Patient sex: M
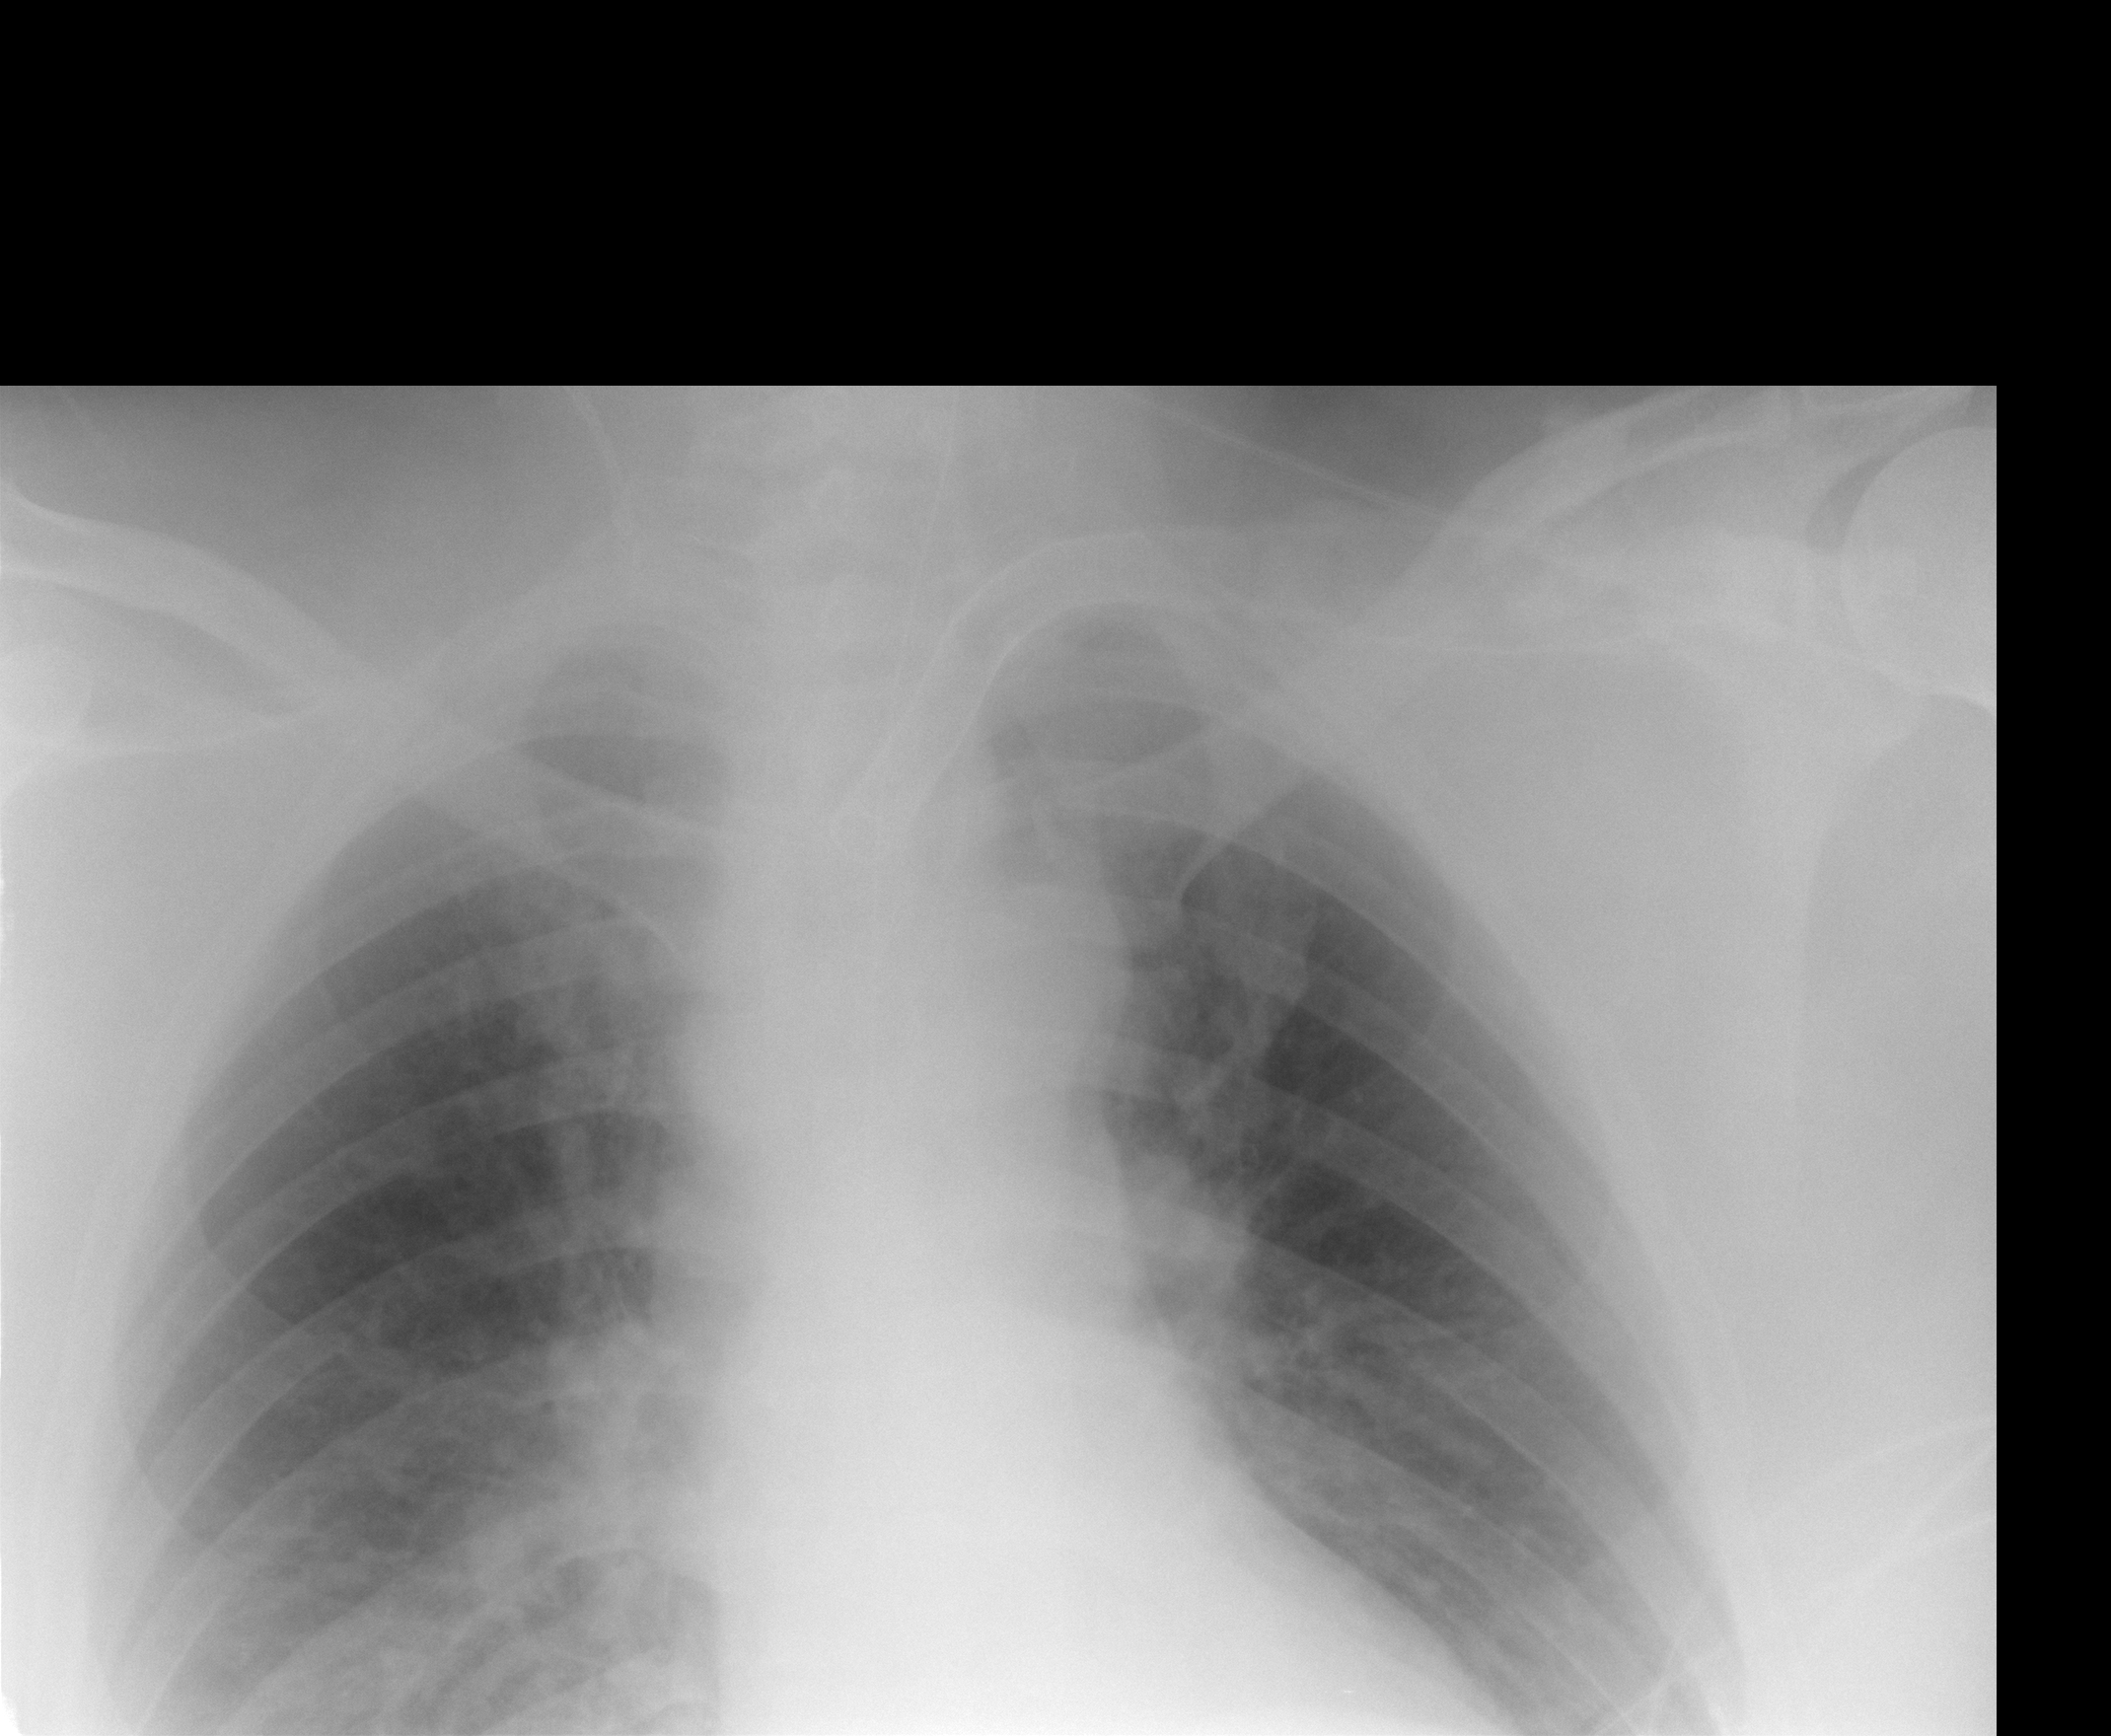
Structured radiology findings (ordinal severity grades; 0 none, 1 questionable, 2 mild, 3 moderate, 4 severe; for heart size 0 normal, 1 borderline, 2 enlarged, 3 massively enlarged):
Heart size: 0
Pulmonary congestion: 0
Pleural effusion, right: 0
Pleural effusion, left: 0
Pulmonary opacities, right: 1
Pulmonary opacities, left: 0
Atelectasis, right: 0
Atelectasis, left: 0